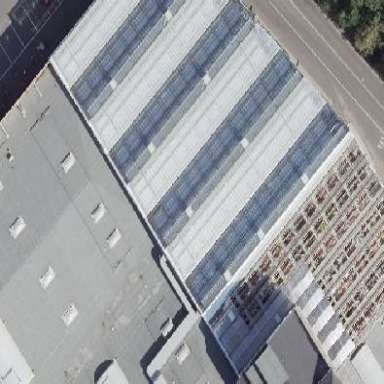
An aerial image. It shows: Garden center located in greenhouse.